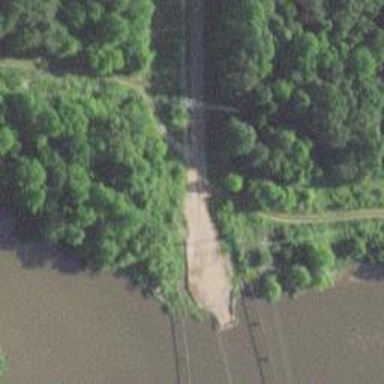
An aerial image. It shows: Bridge with supports.